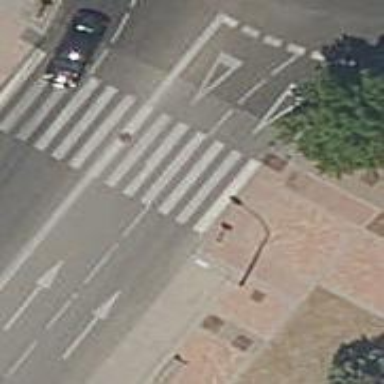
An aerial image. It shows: Zebra crossing on footway.